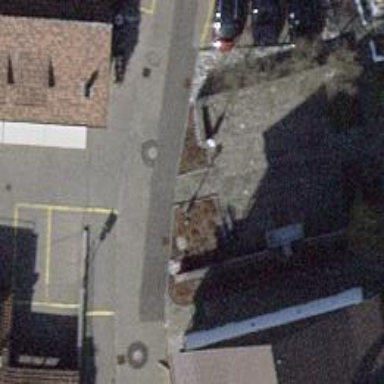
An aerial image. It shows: Black bench.